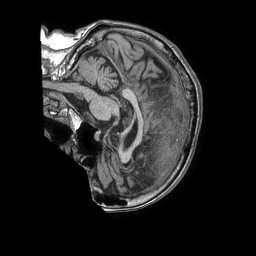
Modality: T1w
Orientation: sagittal
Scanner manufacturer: philips
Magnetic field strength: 1.5 T
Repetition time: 0.00758 s
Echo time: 0.003451 s